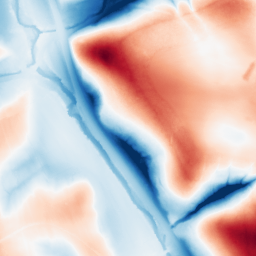
Category: classical
Decomposition family: uniform
Decomposition parameters: size: 100
Upsampling method: lanczos
Upsampling parameters: scale: 2
Upsampling scale: 2